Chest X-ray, AP view. Patient: 39 years old, sex F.
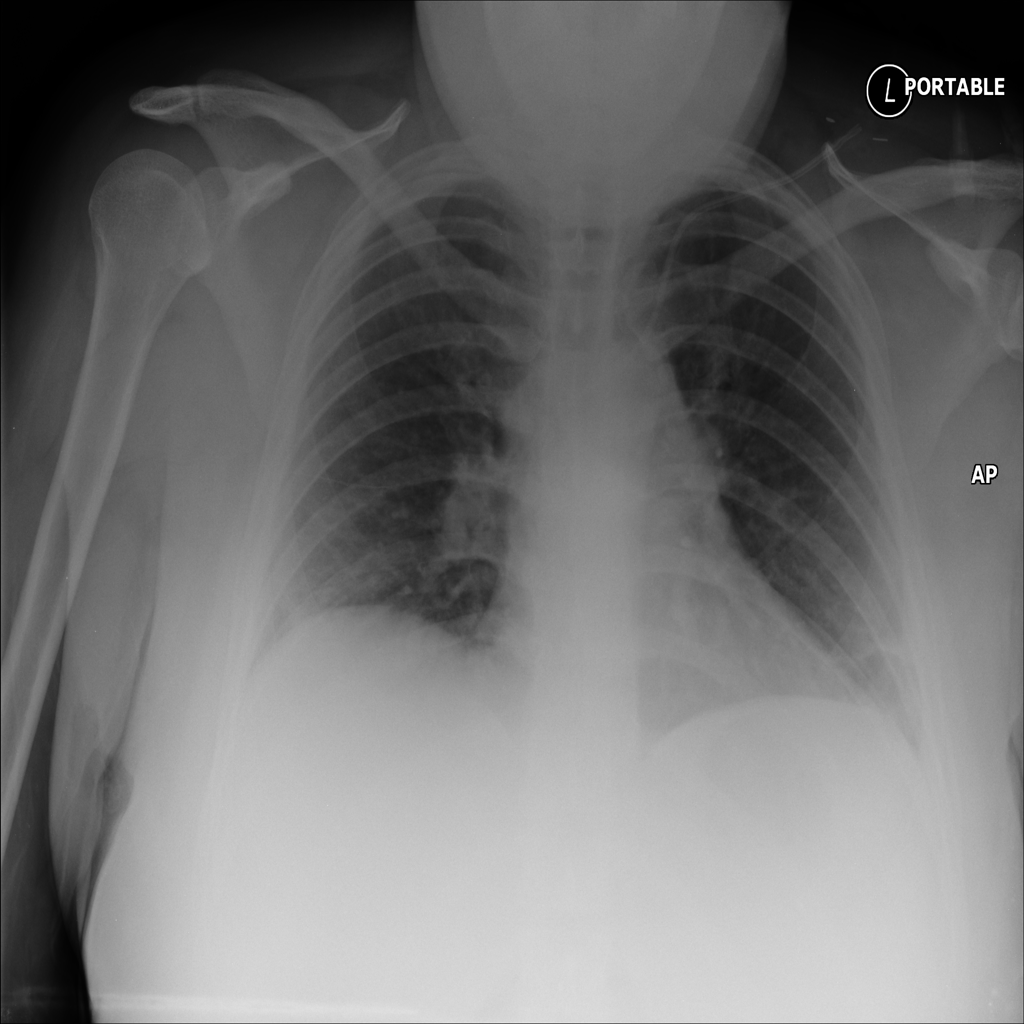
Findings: No Finding